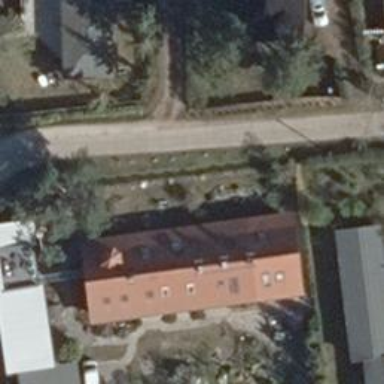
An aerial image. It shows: Residential road with concrete plates surface.